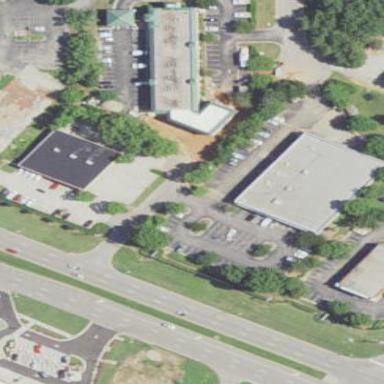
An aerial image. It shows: Commercial building used as car repair shop.